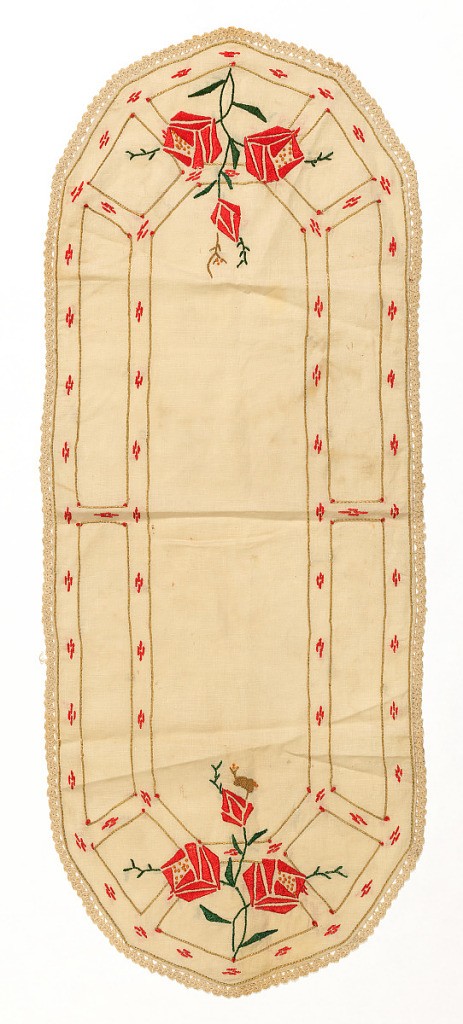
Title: Table runner
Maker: Unknown
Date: ca. 1910
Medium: acetate, cotton Technique: embroidered on plain weave
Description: Off-white oval table runner has a double border outlined in tan stem stitches that contains small groups of red stitchwork. A cluster of conventionalized red roses embellishes both ends.